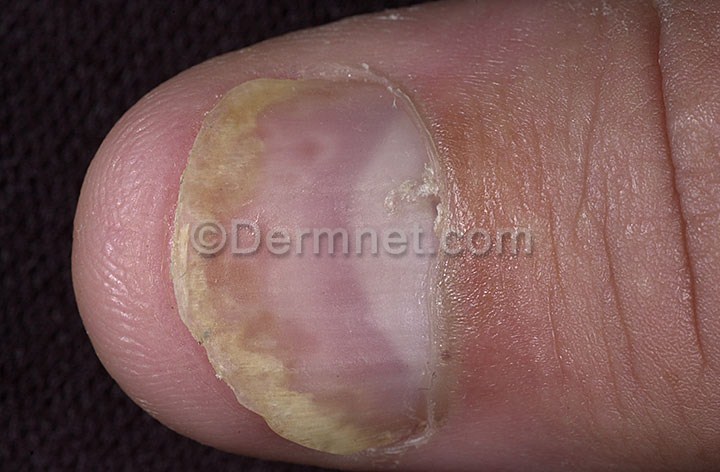
Disease: Nail Fungus and other Nail Disease